Aerial crown-view tile of a tropical tree (Barro Colorado Island, Panama), acquired 20250818:
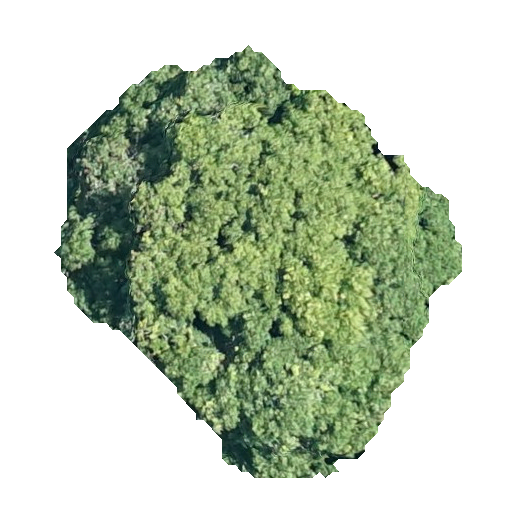
Species: Handroanthus guayacan
GBIF accepted scientific name: Handroanthus guayacan
Crown area: 163.32 m²